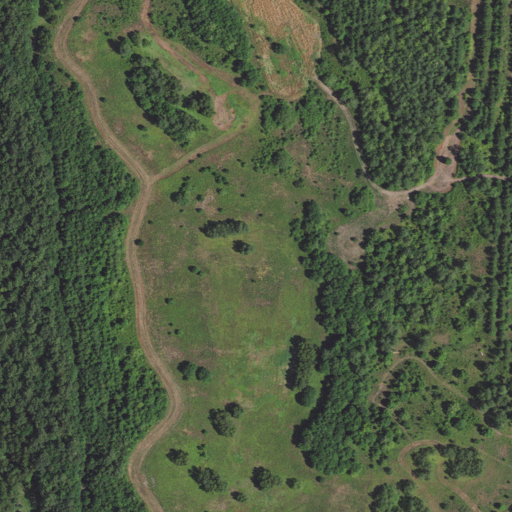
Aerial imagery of plain(s) in Arkansas named Grapevine Island containing cultivated crops, woody wetlands, and herbaceous wetlands